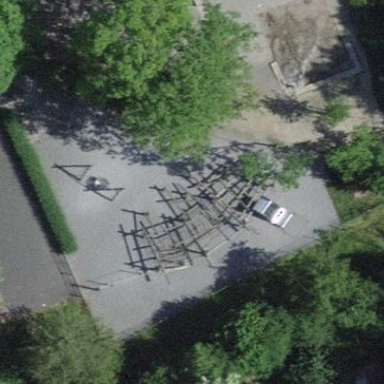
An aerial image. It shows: Playground area for leisure land.